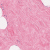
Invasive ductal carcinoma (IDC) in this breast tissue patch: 0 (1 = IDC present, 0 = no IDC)